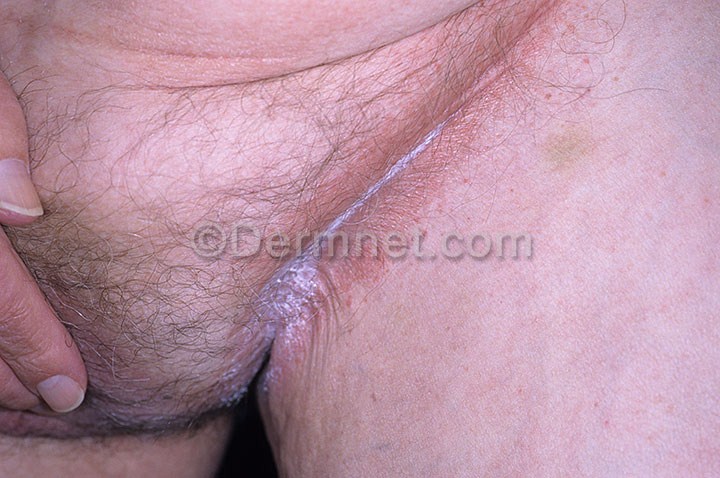
Disease: Tinea Ringworm Candidiasis and other Fungal Infections